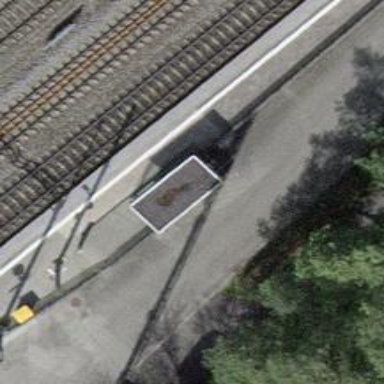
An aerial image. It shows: Halt on the railway.